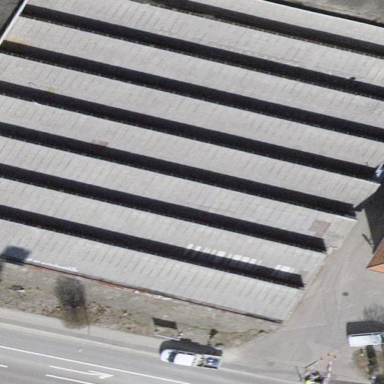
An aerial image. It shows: Industrial building.